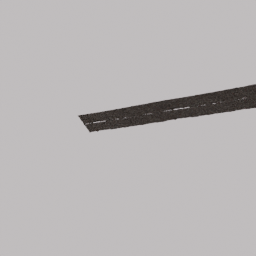
Label: architecture